Question: I have a date column that contains two dates (e.g Start Date 1/1/13 to End Date 12/31/13")and some rows contain different format like (e.g.1/1/13 to 12/31/13), (October to May)
I want to unify the format to MM/DD/YYYY and separate the start and end date into two columns.
How can I get rid of the characters and separate the two dates and place them into two separate columns like the picture attached?

Can this be achieved in R?
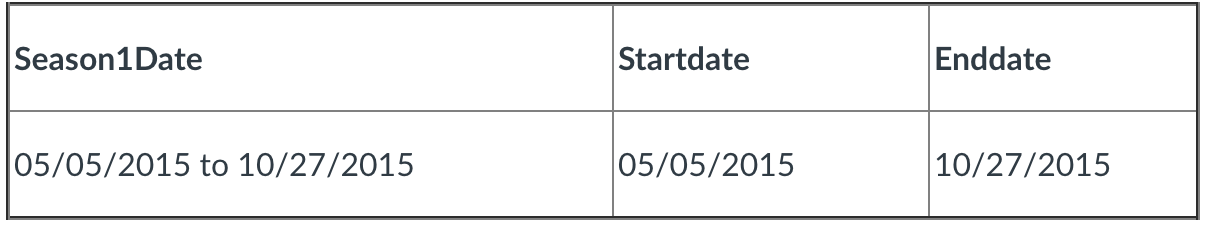
Answer: You could use regular expressions with 'stringr' and 'lubridate' :
'''
df <- data.frame(range = c("1/1/13 to 12/31/13",
"5/5/15 to 10/27/15"))
df$from <- lubridate::mdy(stringr::str_extract(df$range,"^.*?(?=to)"))
df$to <- lubridate::mdy(stringr::str_extract(df$range,"(?=to).*?$"))
df
#> range from to
#> 1 1/1/13 to 12/31/13 2013-01-01 2013-12-31
#> 2 5/5/15 to 10/27/15 2015-05-05 2015-10-27
'''
<URL>
Or without converting to date :
'''
library(dplyr)
df <- data.frame(range = c("1/1/13 to 12/31/13",
"5/5/15 to 10/27/15",
"October to November"))
df %>% mutate(from = stringr::str_extract(range,"^.*?(?= to)"),
to = stringr::str_extract(range,"(?<=to ).*?$"))
#> range from to
#> 1 1/1/13 to 12/31/13 1/1/13 12/31/13
#> 2 5/5/15 to 10/27/15 5/5/15 10/27/15
#> 3 October to November October November
'''
<URL>